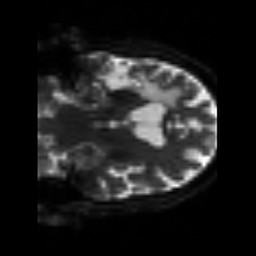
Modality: sbref
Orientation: coronal
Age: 56
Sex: male
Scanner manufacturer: siemens
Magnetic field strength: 3 T
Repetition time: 3.2 s
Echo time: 0.081 s